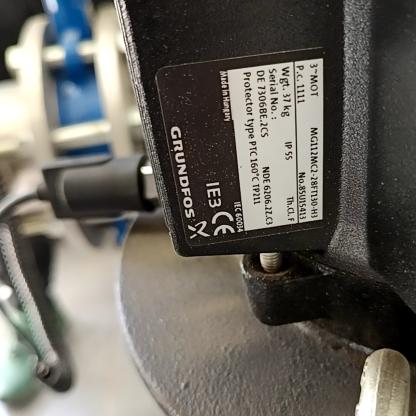
Klasa: tabliczka-znamionowa